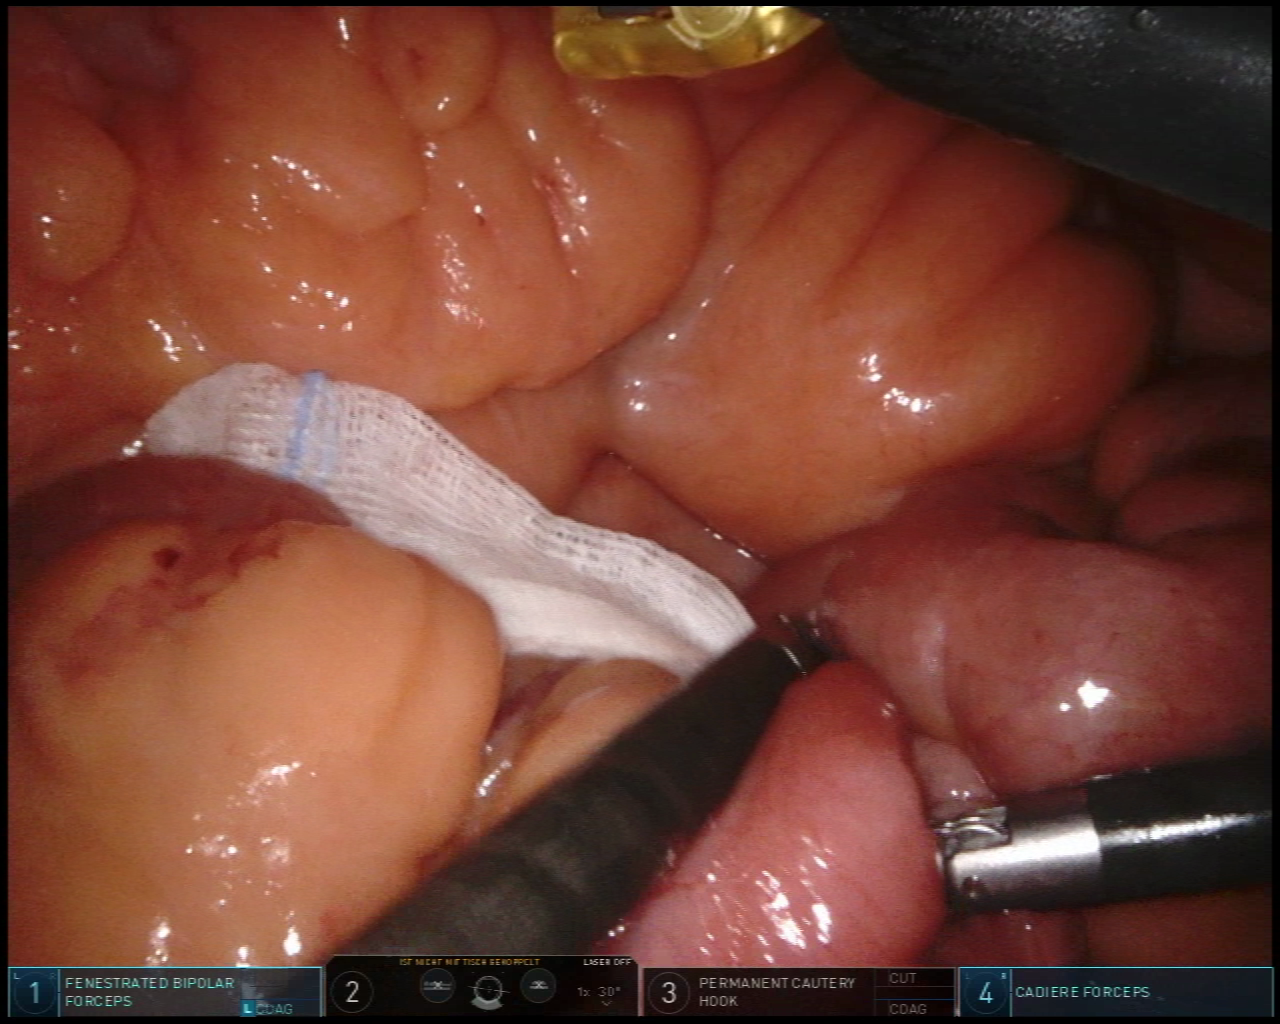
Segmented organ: small_intestine
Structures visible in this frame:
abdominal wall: no
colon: no
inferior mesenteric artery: no
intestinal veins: no
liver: no
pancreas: no
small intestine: yes
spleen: no
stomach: no
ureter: no
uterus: no
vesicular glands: no